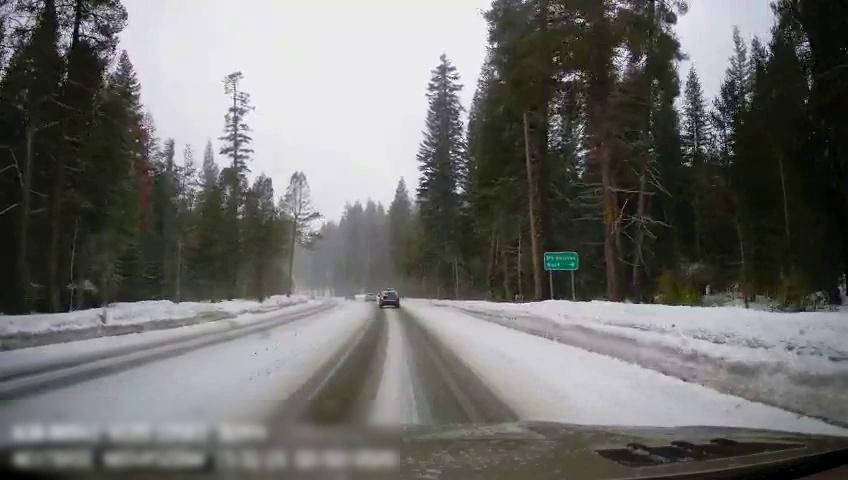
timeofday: Day
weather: Snowy
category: Drivable Space
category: Vehicles | Car
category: Vehicles | SUV
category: Traffic | Signs